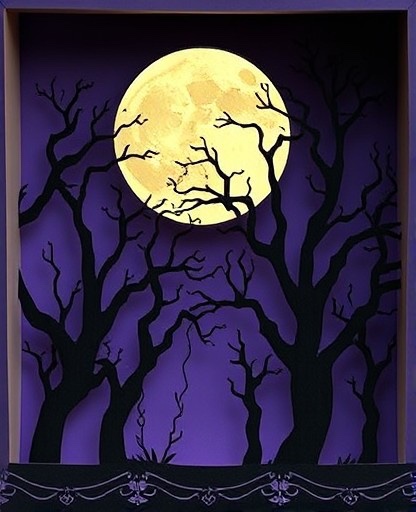
Category: Halloween